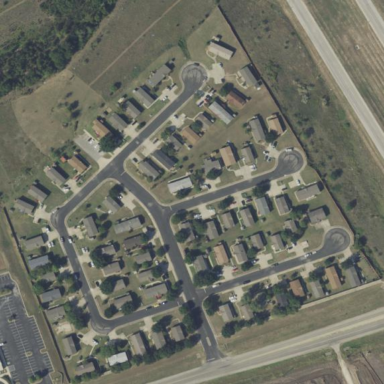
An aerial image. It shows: Residential area designated as trailer park.